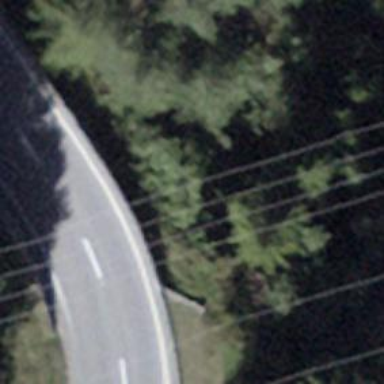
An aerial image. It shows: Guard rail.